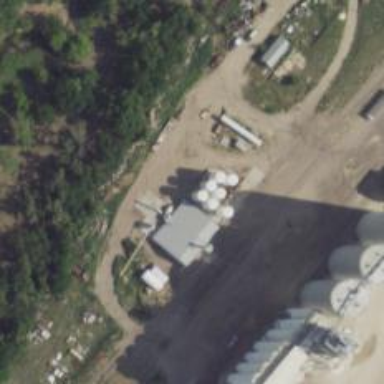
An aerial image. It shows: Storage tank with man-made structure.